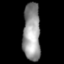
Tissue: lung
Cell type: Endothelial cells
Senescence score: 0.555
Nuclear area (px): 990
Mean DAPI intensity: 149.037